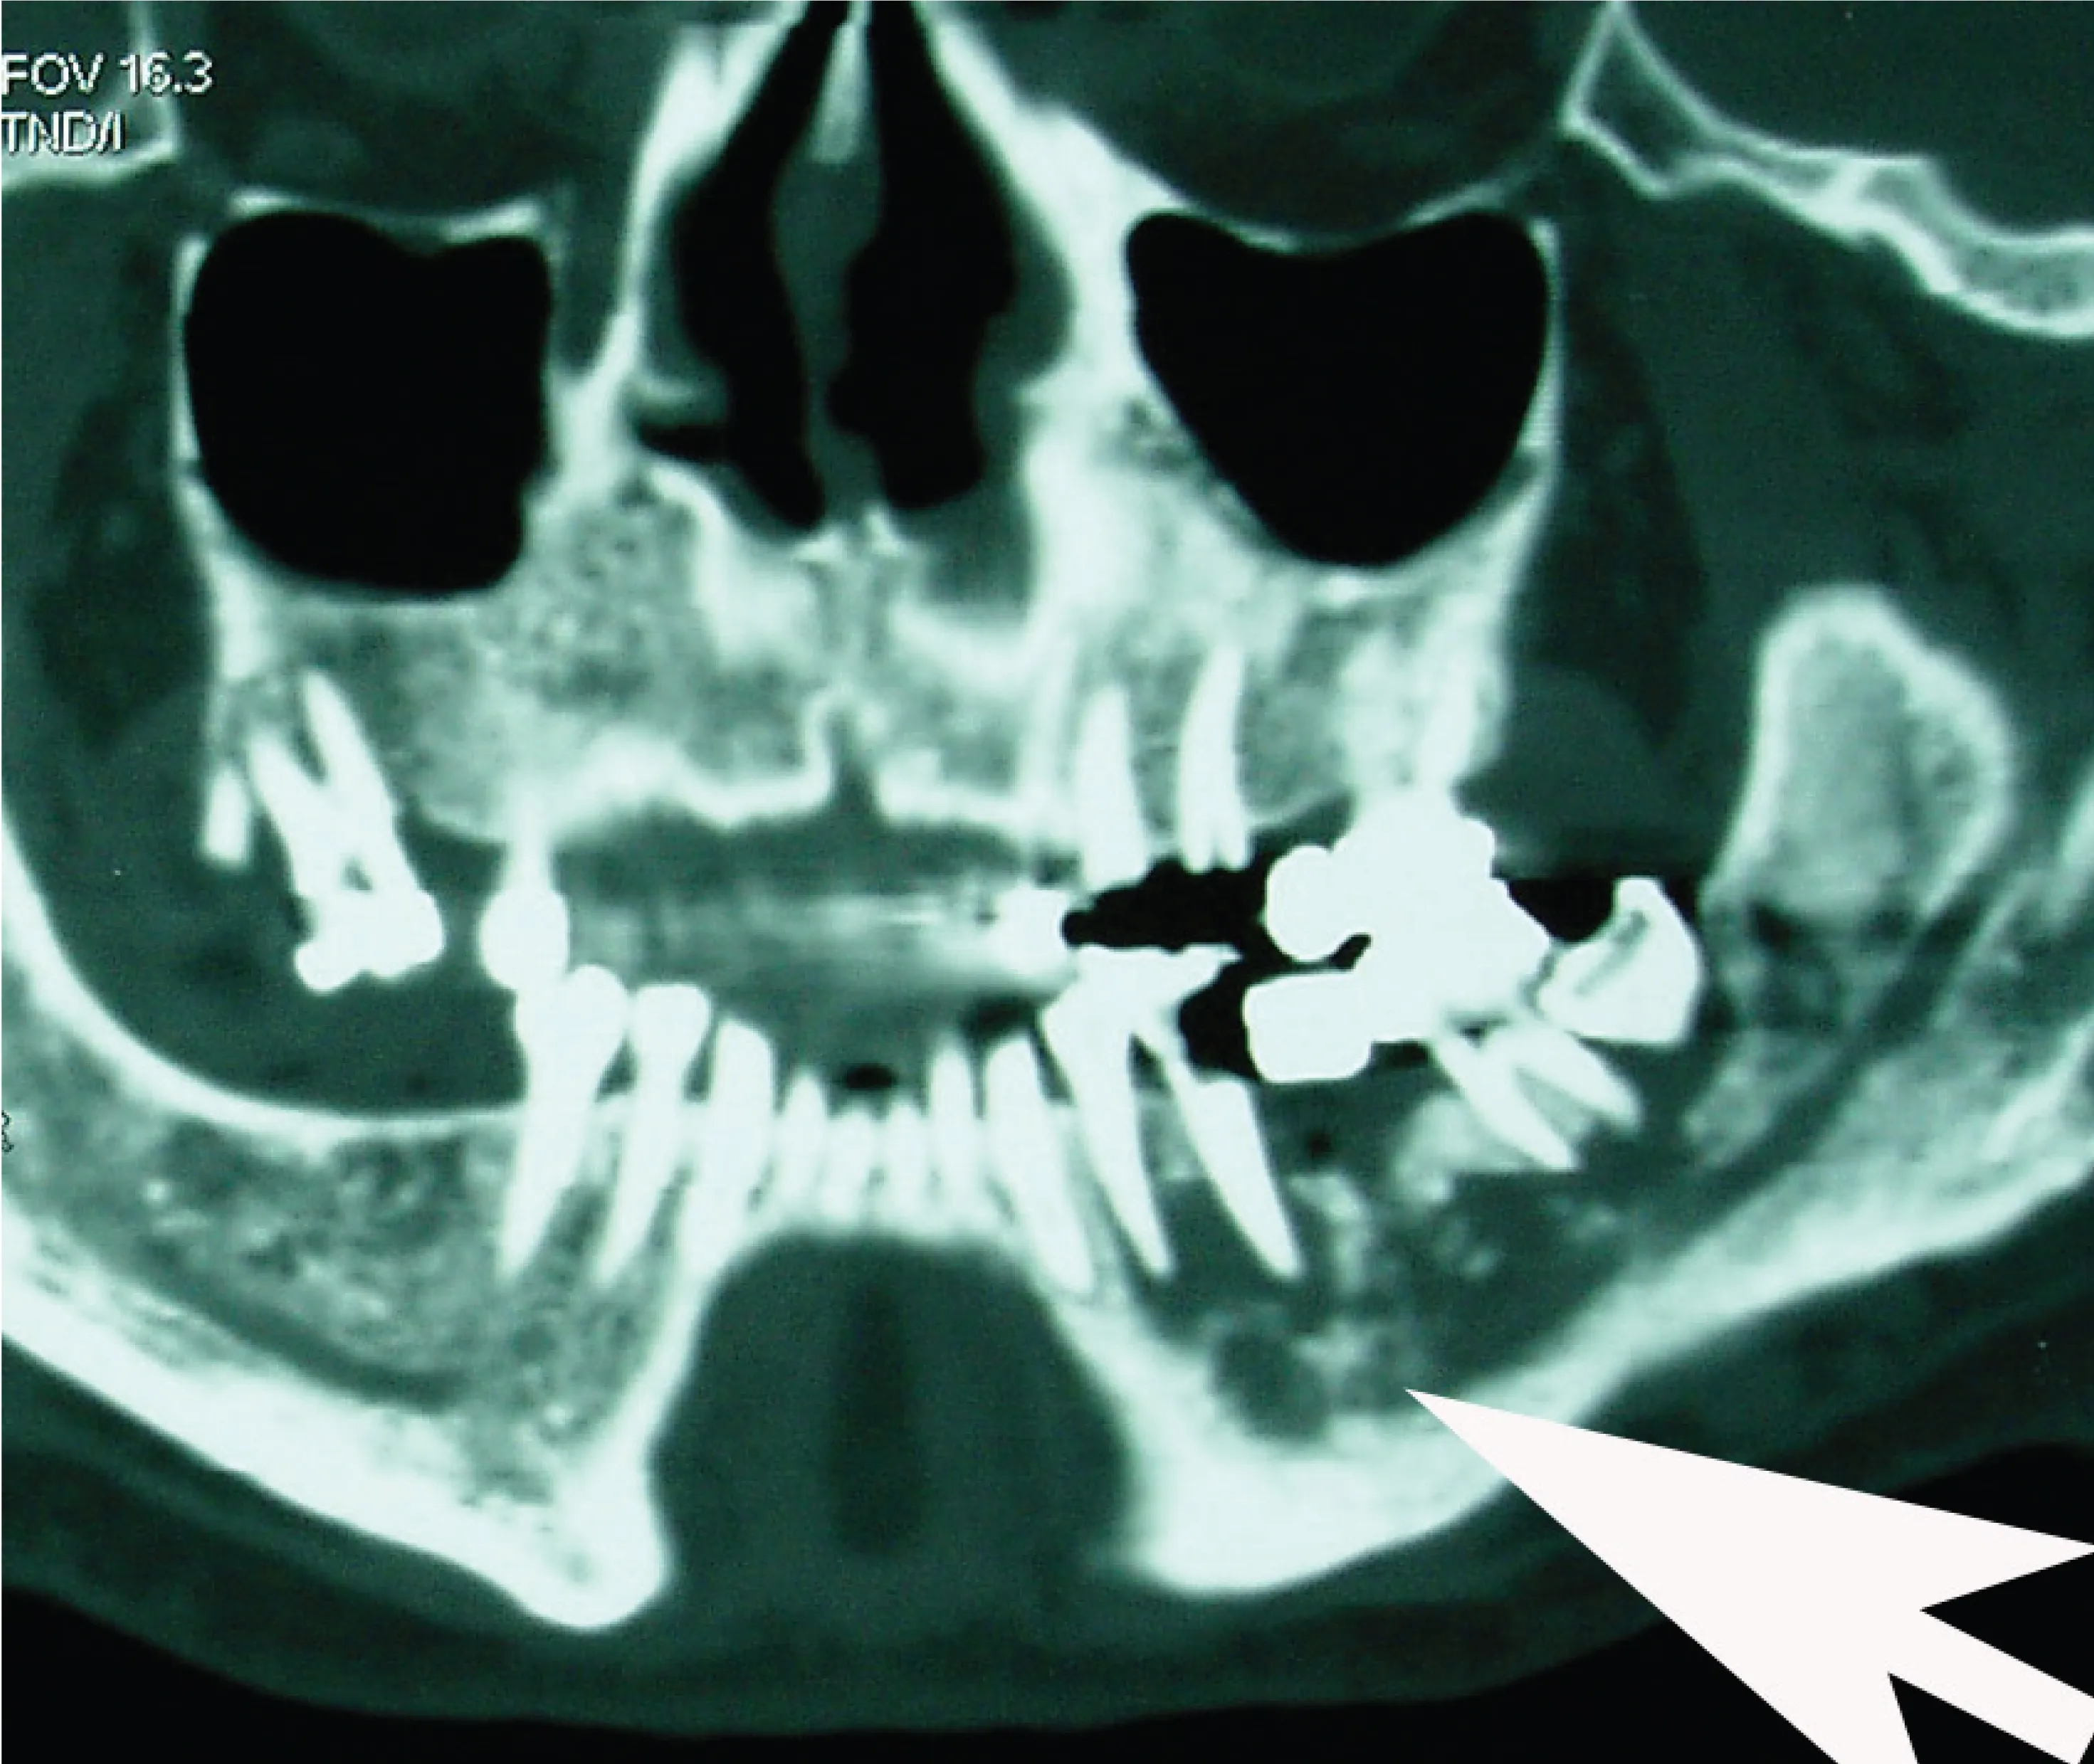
Computed tomography showing a wide osteolytic area in the left part of the mandible.
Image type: radiology (ct)